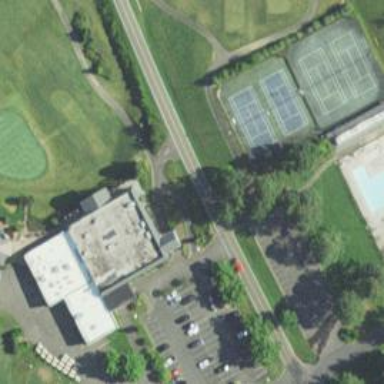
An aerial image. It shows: Pathway for golfing.